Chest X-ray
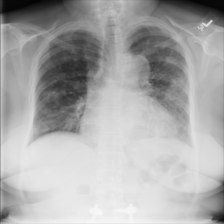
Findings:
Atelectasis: negative
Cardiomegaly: negative
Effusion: negative
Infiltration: positive
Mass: negative
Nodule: negative
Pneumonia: positive
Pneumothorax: negative
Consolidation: negative
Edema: negative
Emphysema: negative
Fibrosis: negative
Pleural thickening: negative
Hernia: negative